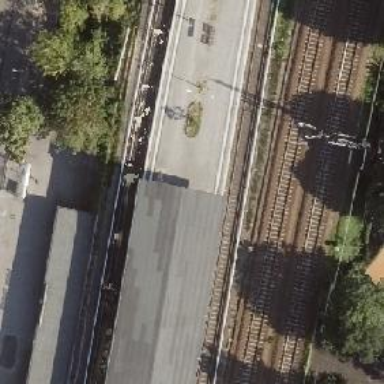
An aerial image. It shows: Platform edge at railway station.